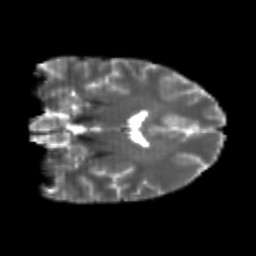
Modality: T2w
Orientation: coronal
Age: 24
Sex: male
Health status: healthy
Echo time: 0.074 s